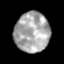
Tissue: skin
Cell type: Epithelial cells
Senescence score: 0.2621
Nuclear area (px): 1360
Mean DAPI intensity: 168.659